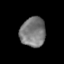
Tissue: skin
Cell type: Fibroblasts
Senescence score: 0.7219
Nuclear area (px): 737
Mean DAPI intensity: 121.372